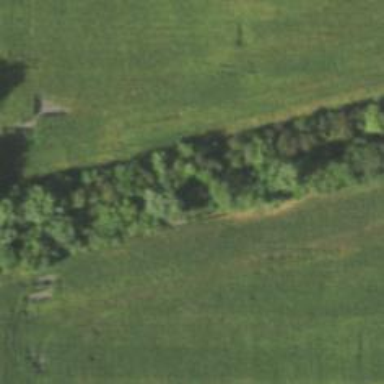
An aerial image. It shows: Abandoned railway.